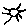
Label: sun